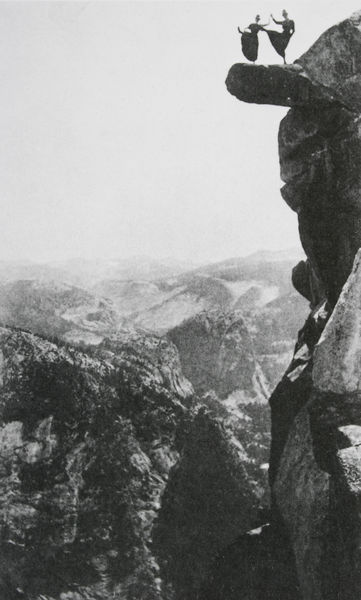
Titel: Kitty Tatch and a friend at Yosemite National Park
Künstler: George Fiske
Institution: National Park Service
Schlagwörter: berg, dunkel, felsen, gestein, hand, himmel, schatten, weiß, wolken, bäume, frauen, landschaft, menschen, bewegung, femmes, frau, grau, hell, kleid, kleider, licht, nase, schwarz, ausblick, schnee, hochformat, rock, tanz, arme, mensch, stein, steine, feld, ferne, horizont, hügel, natur, weite, pose, gewänder, paar, personen, tanzen, tänzerinnen, tal, wald, statue, beine, aussicht, bein, zwei, ballerina, röcke, abhang, berge, fels, felswand, gebirge, gipfel, gletscher, nebel, berglandschaft, hochgebirge, schlucht, steil, amerika, rand, vorführung, figuren, vorsprung, tiefe, hoch, gestalt, silhouetten, klippe, foto, fotografie, photographie, penis, höhe, alpen, abgrund, schwarzweiss, gefahr, demonstration, photo, springen, gefährlich, schwingen, felsvorsprung, absatz, femme, fotographie, paysage, tänzer, grell, schroff, alpin, spass, winken, bergsteiger, montage, steilwand, schwarzuweiß, tanzend, fotomontage, schwingend, felsnase, waghalsig, eiwohner, perfo, rmance, risiko